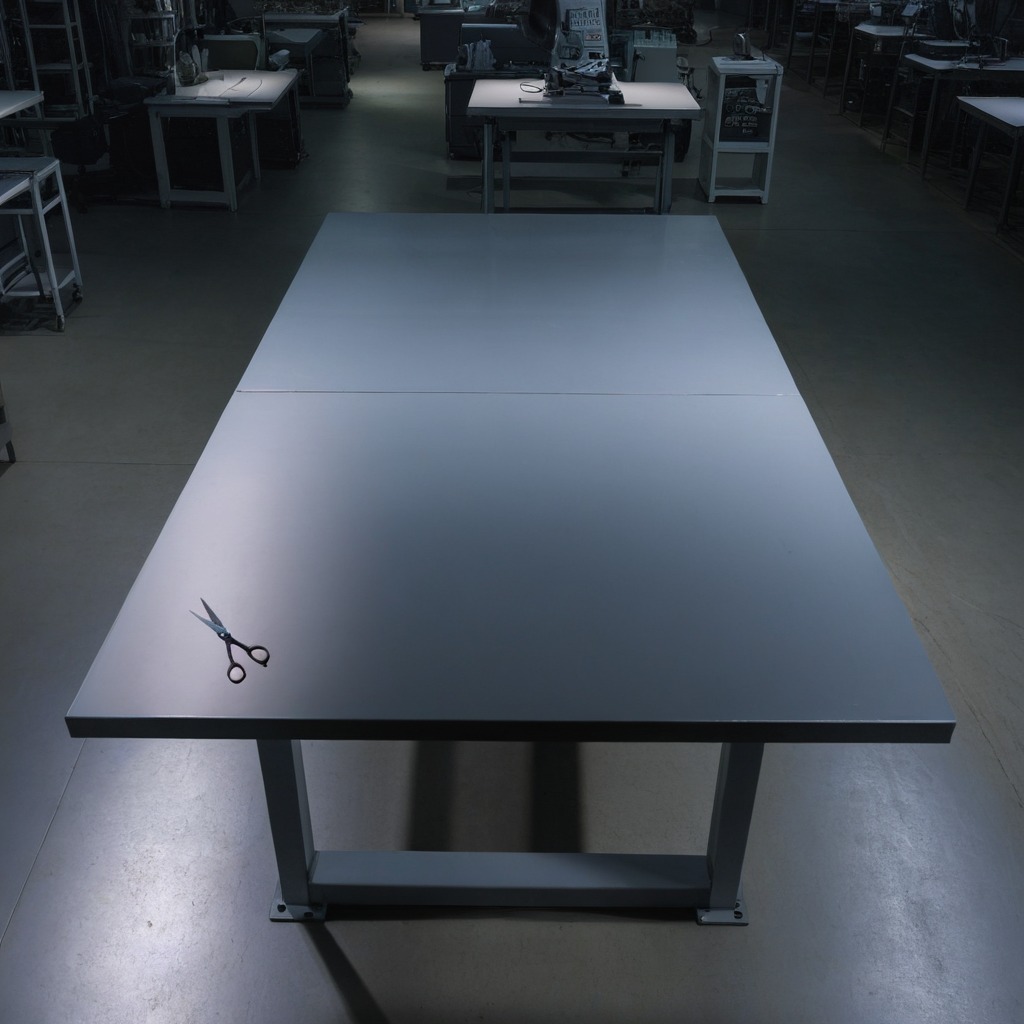
A scissor lying on the tabletop